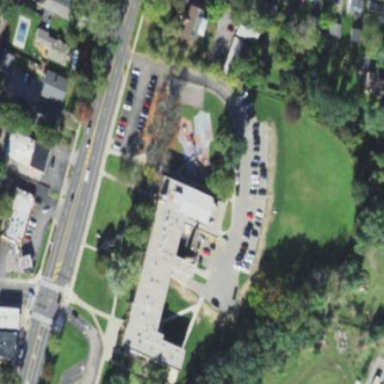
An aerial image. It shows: School building.